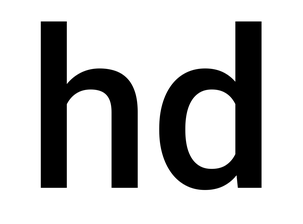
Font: Roboto_Medium